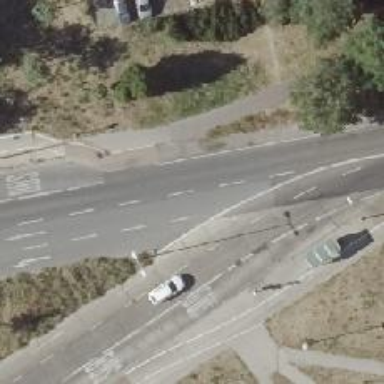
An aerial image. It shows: Secondary road with asphalt surface.